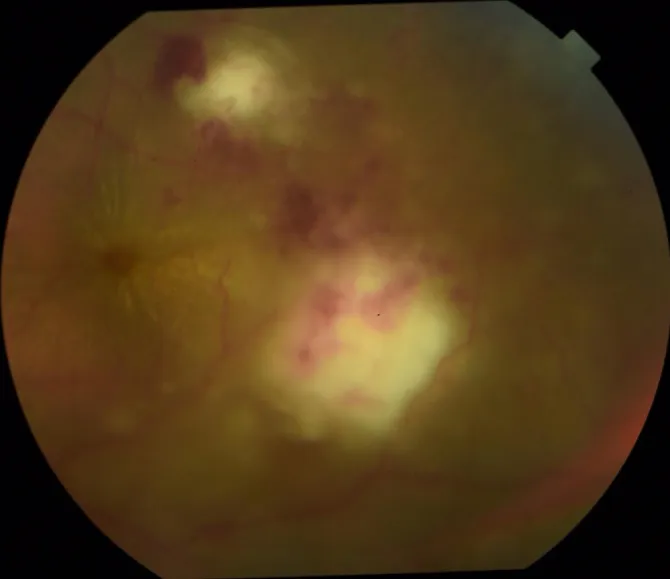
Fundus photograph of the left eye showing foci of retinitis at the temporal aspect of the macula associated with exudates arranged in a macular star.
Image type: ophthalmic_imaging (fundus_photograph)